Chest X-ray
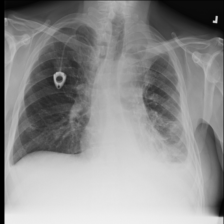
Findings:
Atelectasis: negative
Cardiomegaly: negative
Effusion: negative
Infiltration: negative
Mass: negative
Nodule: negative
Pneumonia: negative
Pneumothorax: negative
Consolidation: negative
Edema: negative
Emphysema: negative
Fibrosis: negative
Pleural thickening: positive
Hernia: negative